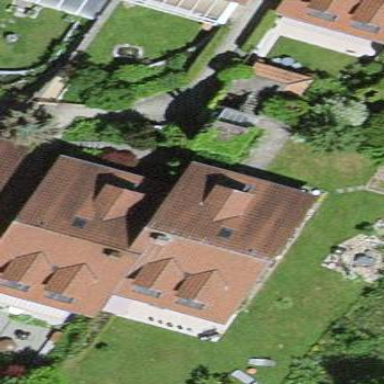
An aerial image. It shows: House with gabled roof oriented across.